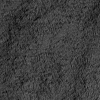
Atmospheric dust classification: not_dusty